Question: I'm using SearchView to filter my ListView data. I managed to implement it, but I can't get this code to work.
'''
searchView.setSubmitButtonEnabled(false);
'''
This is my full code:
'''
@Override
public boolean onCreateOptionsMenu(Menu menu) {
getMenuInflater().inflate(R.menu.add_group_menu, menu);
SearchManager searchManager = (SearchManager) getSystemService(Context.SEARCH_SERVICE);
MenuItem searchMenuItem = menu.findItem(R.id.search);
SearchView searchView = (SearchView) searchMenuItem.getActionView();
searchView.setSearchableInfo(searchManager.getSearchableInfo(getComponentName()));
searchView.setQueryHint(getResources().getString(R.string.hint_type_something));
searchView.setSubmitButtonEnabled(false);
int searchPlateId = searchView.getContext().getResources().getIdentifier("android:id/search_plate", null, null);
View searchPlate = searchView.findViewById(searchPlateId);
if (searchPlate != null) {
int searchTextId = searchPlate.getContext().getResources().getIdentifier("android:id/search_src_text", null, null);
TextView searchText = (TextView) searchPlate.findViewById(searchTextId);
if (searchText != null) {
searchText.setTextColor(Color.WHITE);
searchText.setHintTextColor(getResources().getColor(R.color.white));
}
}
searchView.setSubmitButtonEnabled(true);
searchView.setOnQueryTextListener(this);
return true;
}
'''
Image:

If anyone have a clue in How to I hide the submit button beside searchview?
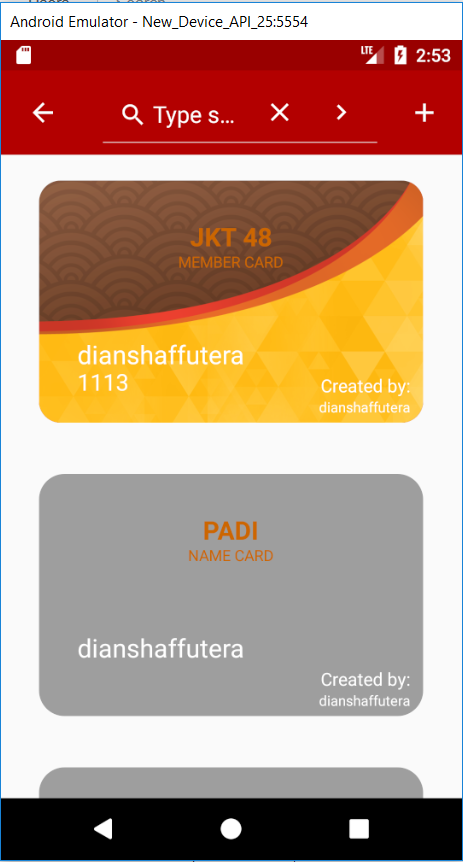
Answer: Remove this line of code from your code.
'''
//remove this line
searchView.setSubmitButtonEnabled(true);
'''